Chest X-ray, PA view. Patient: 52 years old, sex M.
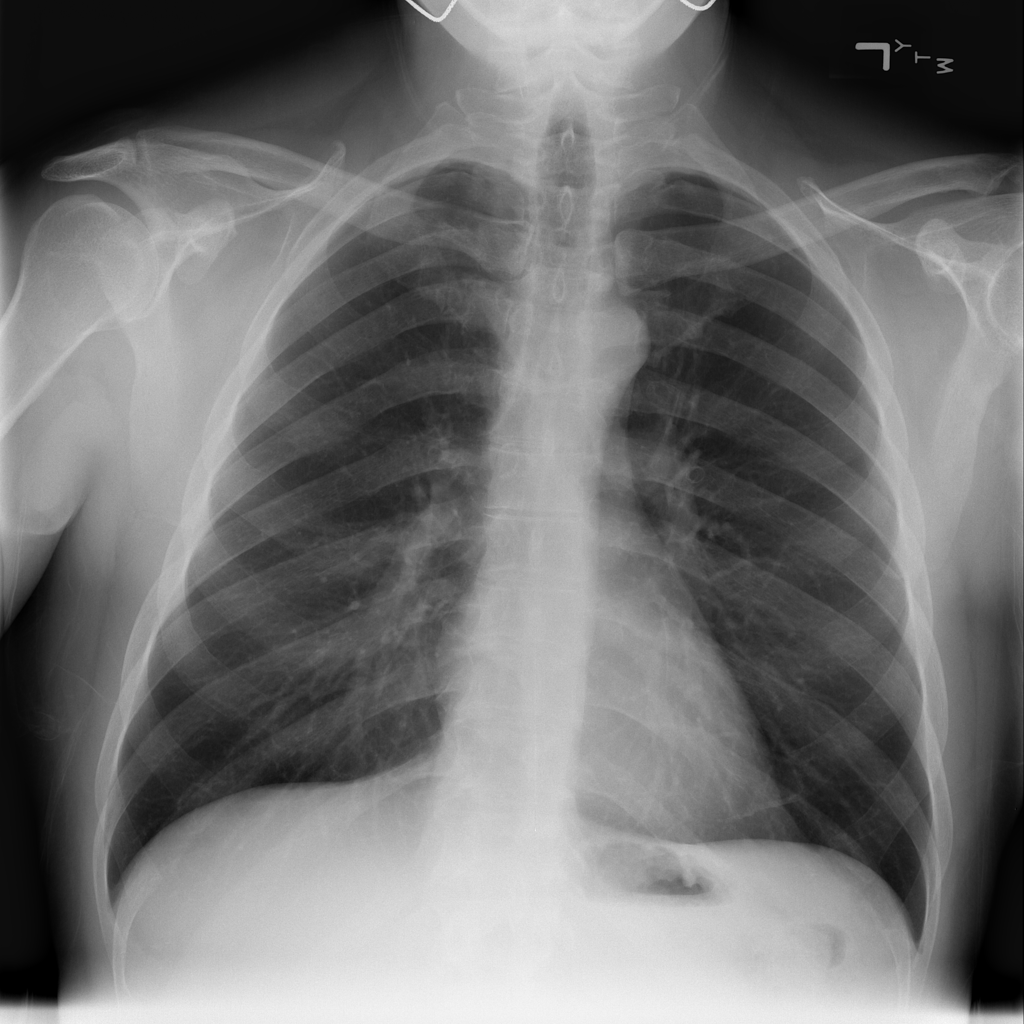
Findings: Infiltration